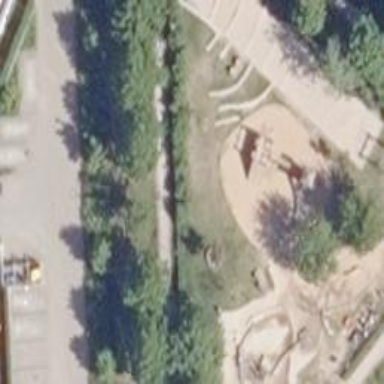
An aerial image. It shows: Playground featuring water-themed sandpit.